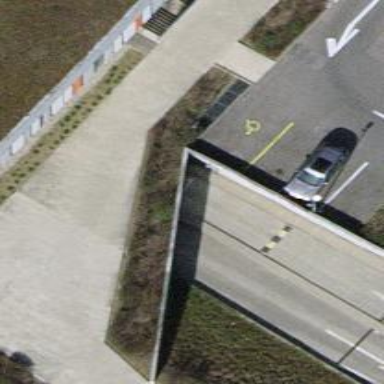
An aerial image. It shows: Parking area.